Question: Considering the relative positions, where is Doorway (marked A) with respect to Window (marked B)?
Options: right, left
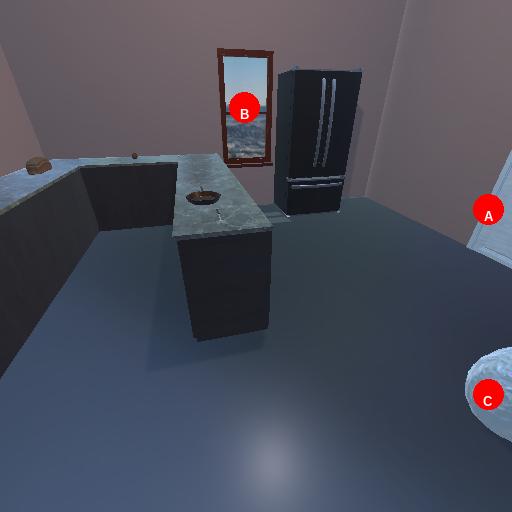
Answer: right